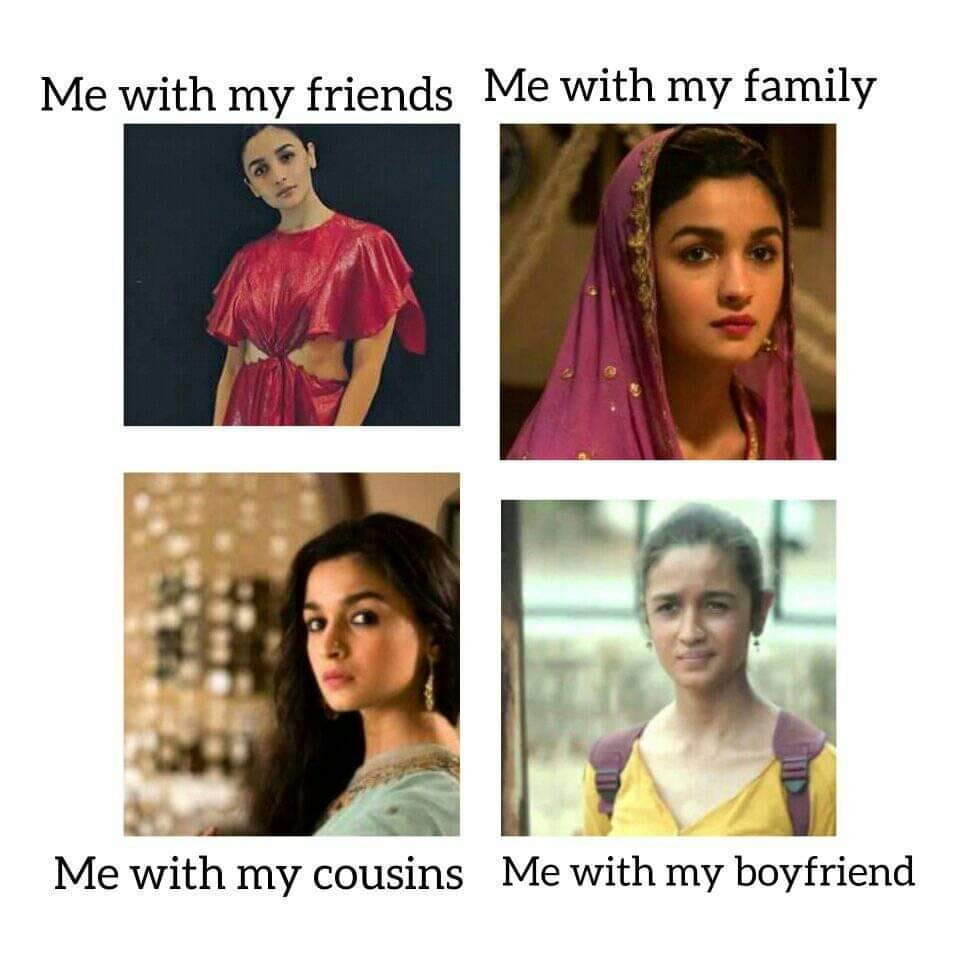
Caption: Me with my friends     Me with my family     Me with my cousins    Me with my boyfriend
Label: hate